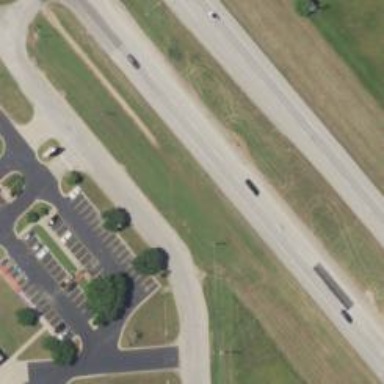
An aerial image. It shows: Expressway with asphalt surface categorized as trunk highway.